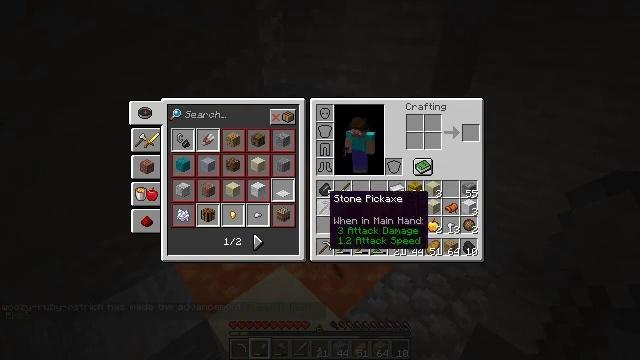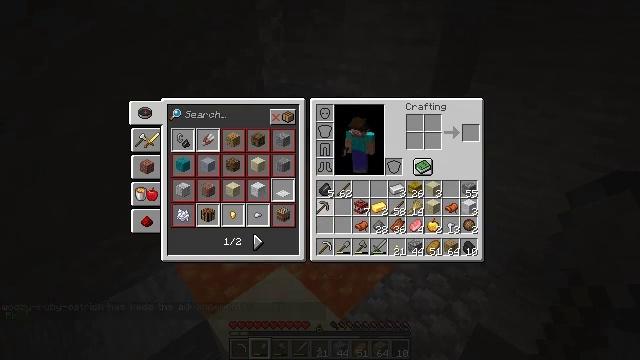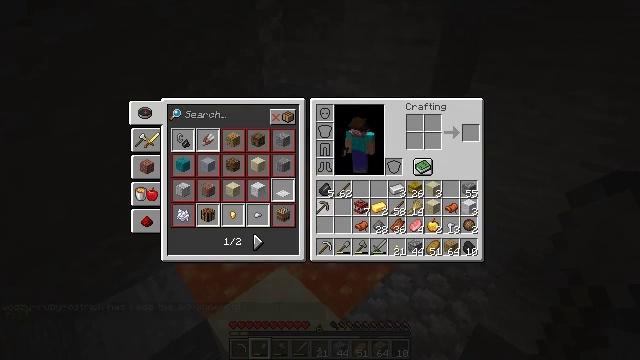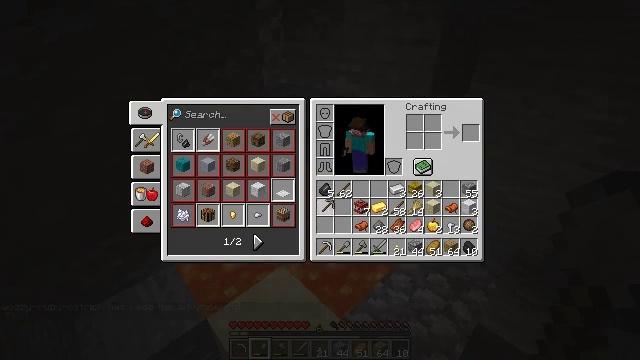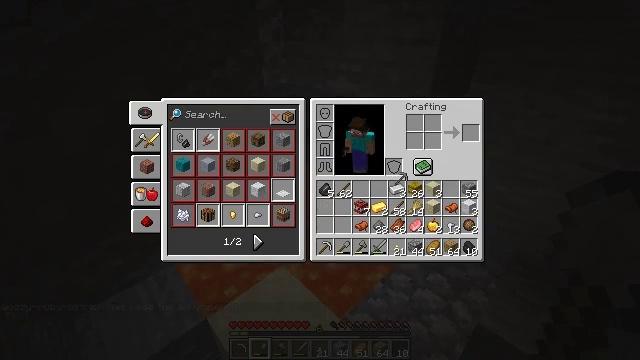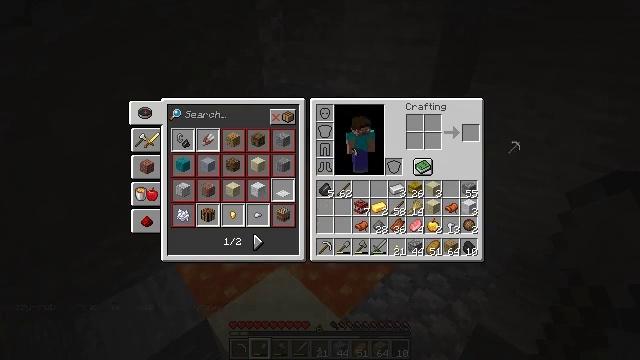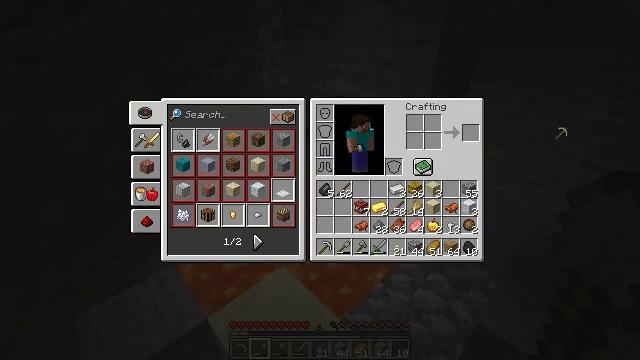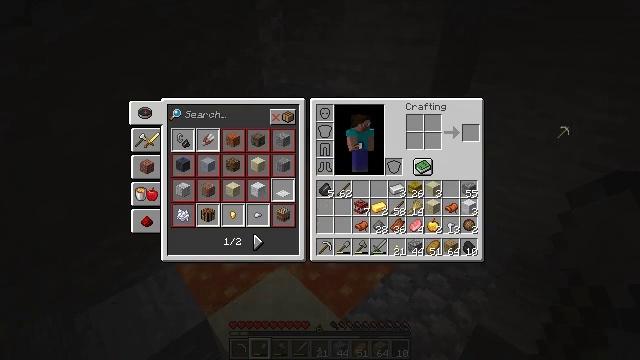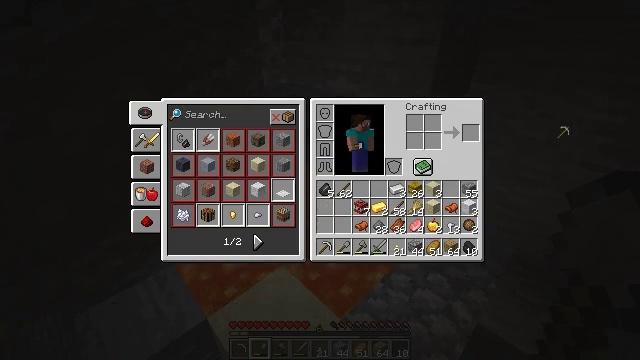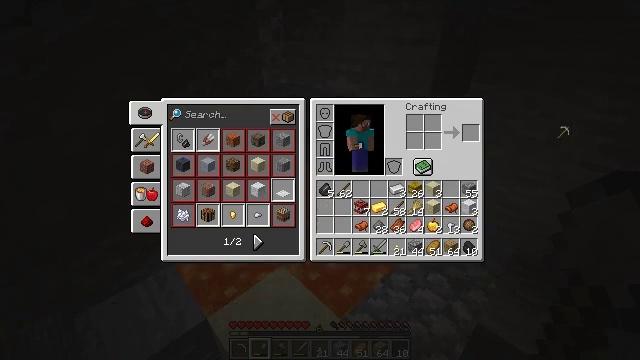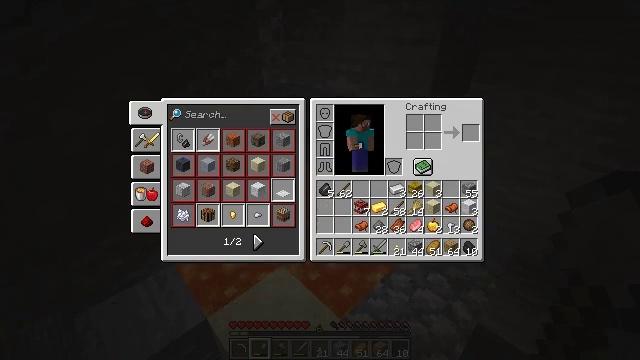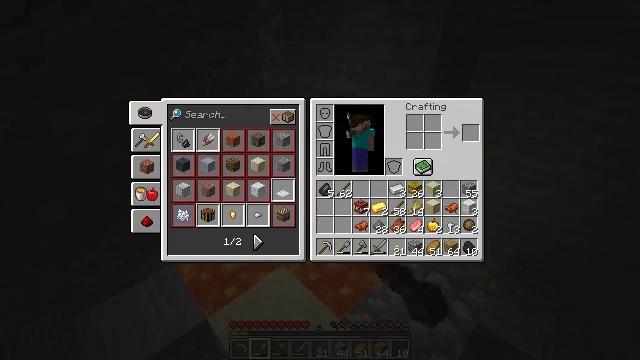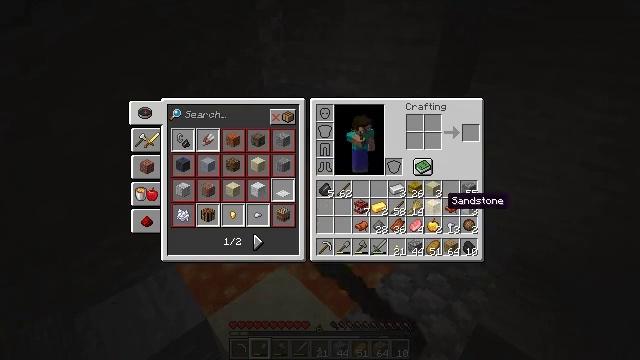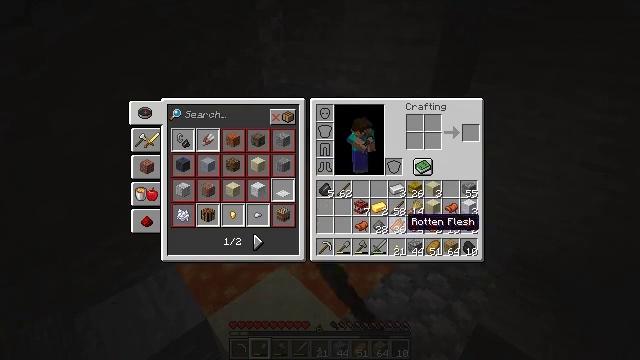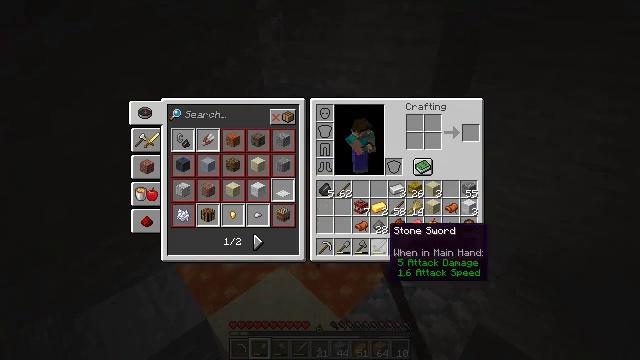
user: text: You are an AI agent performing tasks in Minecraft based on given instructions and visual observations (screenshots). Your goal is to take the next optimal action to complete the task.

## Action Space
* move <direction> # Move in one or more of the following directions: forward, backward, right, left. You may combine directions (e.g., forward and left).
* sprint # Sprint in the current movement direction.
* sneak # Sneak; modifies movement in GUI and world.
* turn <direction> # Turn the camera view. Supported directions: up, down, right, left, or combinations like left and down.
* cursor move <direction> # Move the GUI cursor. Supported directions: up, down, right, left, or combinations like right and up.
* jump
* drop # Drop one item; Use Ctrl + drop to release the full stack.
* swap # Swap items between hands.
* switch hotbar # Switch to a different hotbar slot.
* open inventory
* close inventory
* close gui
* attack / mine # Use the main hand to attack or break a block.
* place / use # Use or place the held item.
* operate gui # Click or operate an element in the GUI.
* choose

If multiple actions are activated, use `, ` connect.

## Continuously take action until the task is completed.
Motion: motion action
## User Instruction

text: Remove a stone pickaxe from the inventory.
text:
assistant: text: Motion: operate gui
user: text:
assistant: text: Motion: operate gui
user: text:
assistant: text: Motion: operate gui
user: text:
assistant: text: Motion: cursor move right and up
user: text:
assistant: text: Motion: cursor move right and up
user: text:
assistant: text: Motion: cursor move right and up
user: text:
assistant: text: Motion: operate gui
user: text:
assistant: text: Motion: operate gui
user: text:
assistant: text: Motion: operate gui
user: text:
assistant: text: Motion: no_op
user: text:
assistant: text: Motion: cursor move left and down
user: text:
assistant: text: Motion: cursor move left and down
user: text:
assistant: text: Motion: cursor move left and down
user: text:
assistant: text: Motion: cursor move left and down
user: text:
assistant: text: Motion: no_op